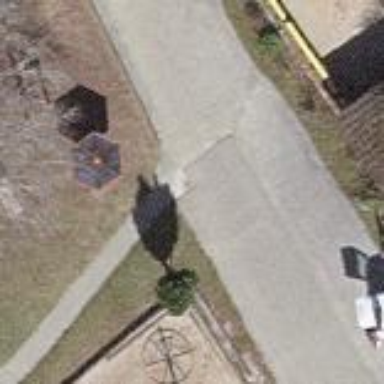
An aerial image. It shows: Playground area for leisure activities on the land.